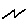
Label: zigzag